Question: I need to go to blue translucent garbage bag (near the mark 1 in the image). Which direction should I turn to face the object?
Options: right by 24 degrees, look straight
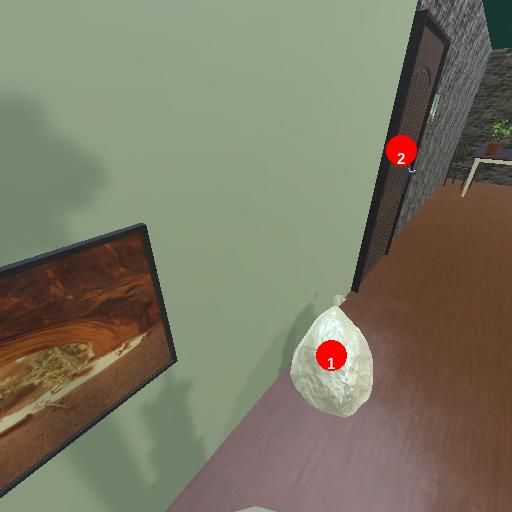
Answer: right by 24 degrees